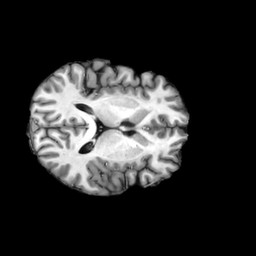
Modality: T1w
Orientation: axial
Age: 42
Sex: male
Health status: ill